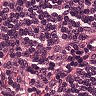
Metastatic tissue present: no